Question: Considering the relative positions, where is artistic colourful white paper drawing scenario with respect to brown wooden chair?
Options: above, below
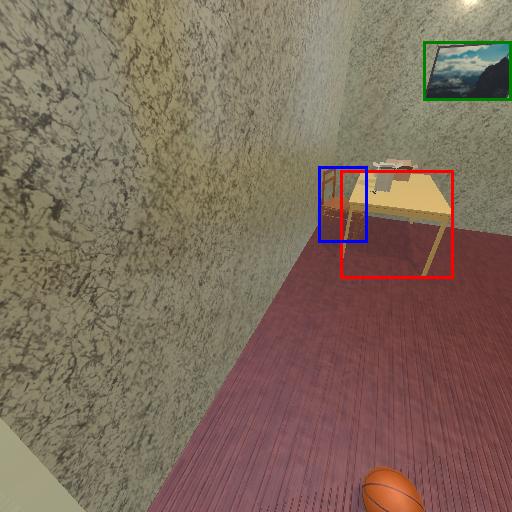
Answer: above